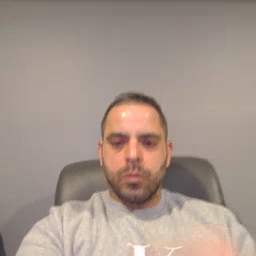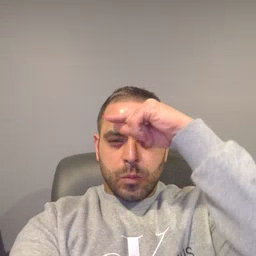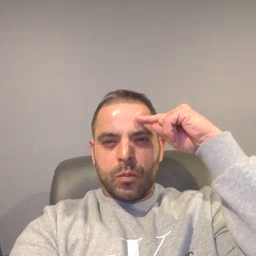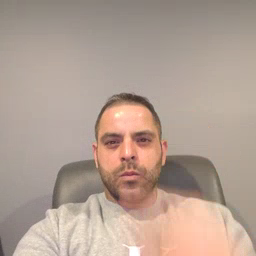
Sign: black